I will show an image sequence of human cooking. I have annotated the images with numbered circles. Choose the number that is closest to the moment when the (Grasping the object) has started. You are a five-time world champion in this game. Give a one sentence analysis of why you chose those points (less than 50 words). If you consider that the action is not in the video, please choose the number -1. Provide your answer at the end in a json file of this format: {"points": []}
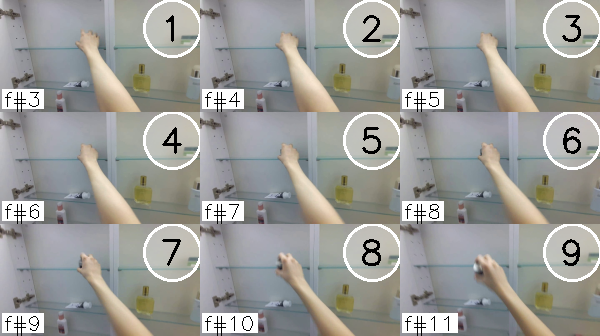
Frame 3 shows the clearest moment of hand-object contact.
{"points": [3]}